Question: Today I've tried to checkout my Github project using brand new Android Studio and ended up with this nasty error :

Why things just never work out of the box ...?
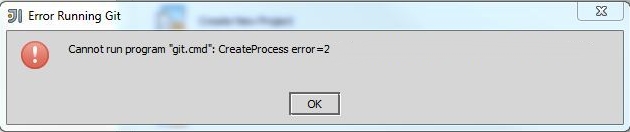
Answer: I've solved the problem , and I will explain how :
1. Download Github For Windows client and install it.
2. After The client successfully installed , connect it with your github account.It should be easy , just follow the wizard.
3. Then you should add git.exe location to your "Path Variable". The location you should add will probably be something like : C:\Users\Your_Username\AppData\Local\GitHub\PortableGit_ca477551eeb4aea0e4ae9fcd3358bd96720bb5c8\bin
Alternatively , if you don't want to add to environment variables. You can open the android studio and go to :
Settings -> Version Control -> Git
In text box next to "Path to Git Executable" you will see "git.exe" , just give it a full path like so :
For latest Github for windows versions some can find the git.exe under rather than .